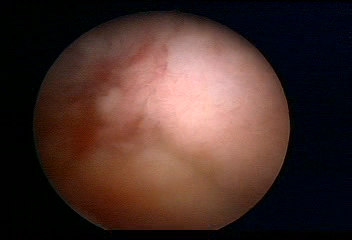
Modality: WLC
Class: Malignant
Subclass: LowGradePapillary
Lesion: L1
Stage: Ta
Morphology: Papillary
Bladder cancer association: Yes
Annotated structures: Tumor